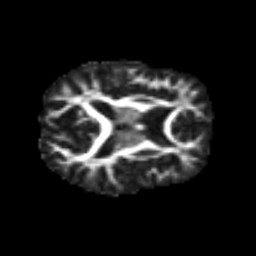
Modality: FA
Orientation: axial
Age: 52
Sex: male
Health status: ill
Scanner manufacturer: siemens
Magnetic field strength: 3 T
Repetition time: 8.7 s
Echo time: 0.11 s